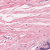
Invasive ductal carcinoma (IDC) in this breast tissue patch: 0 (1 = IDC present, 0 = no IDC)